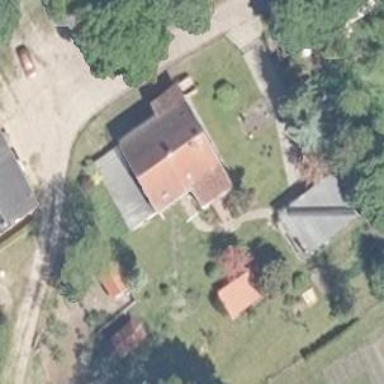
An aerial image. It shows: Simple and straightforward house.